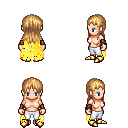
a pixel art fantasy rpg character, female body template, human, light skin, yellow tattered cape, white pants, light blonde unkempt hairstyle, leather bracers, gold boots, four views (front, back, left, right), 2x2 character sprite sheet, small pixel art, hard edges, no anti-aliasing